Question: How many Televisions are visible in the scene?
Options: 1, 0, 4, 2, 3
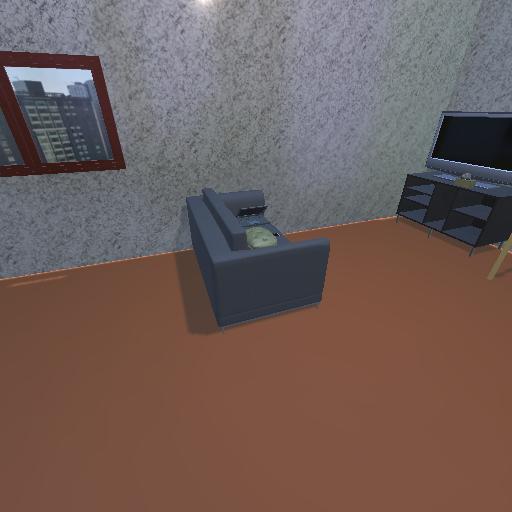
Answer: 1